Interaction volume radius: 10 \u00c5
Interaction volume height: 20 \u00c5
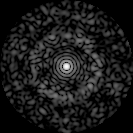
Disorder parameter: 0.8144